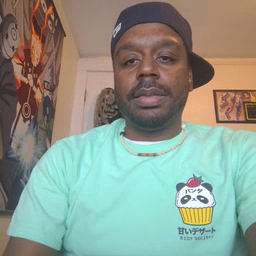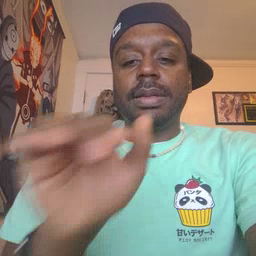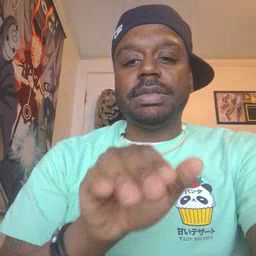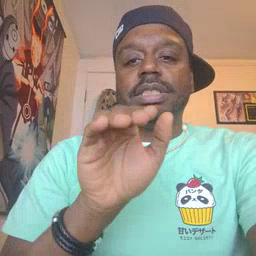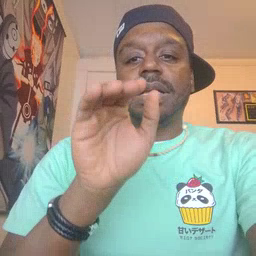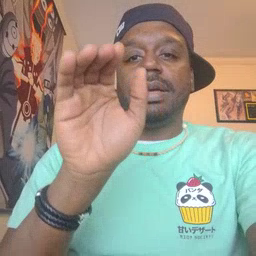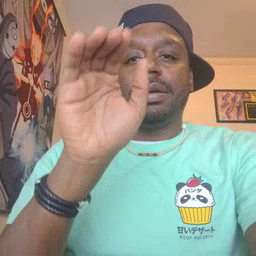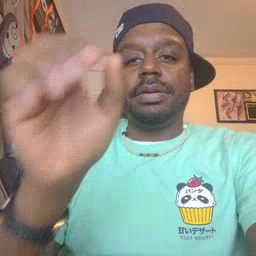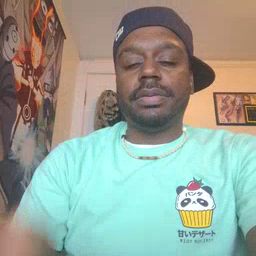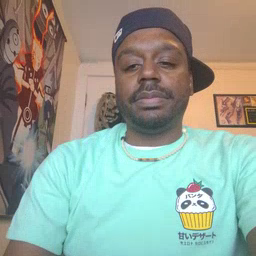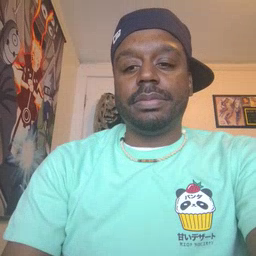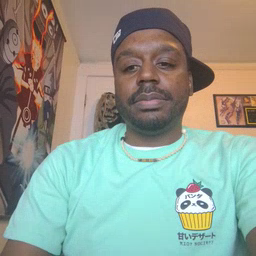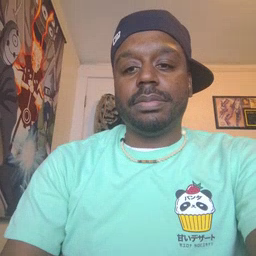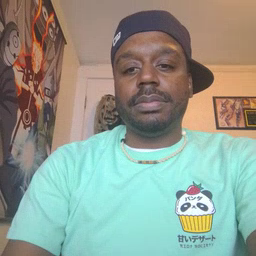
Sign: stairs